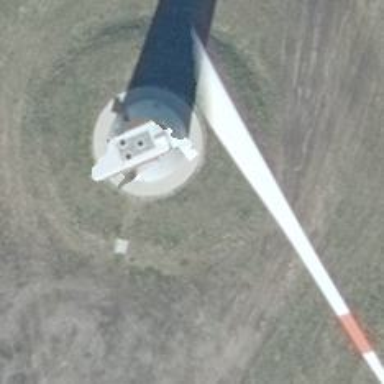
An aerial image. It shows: Wind generator powered by horizontal axis wind turbine.